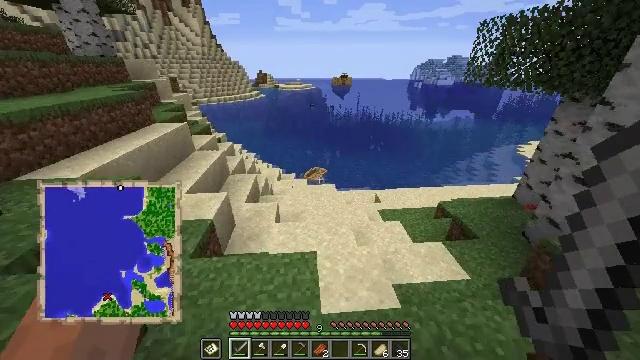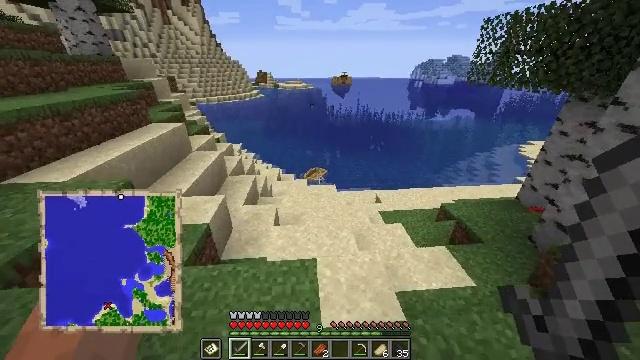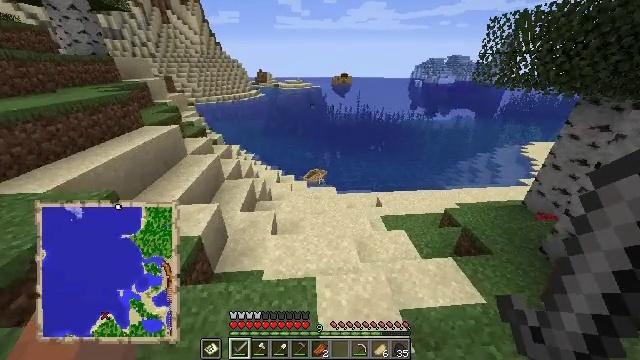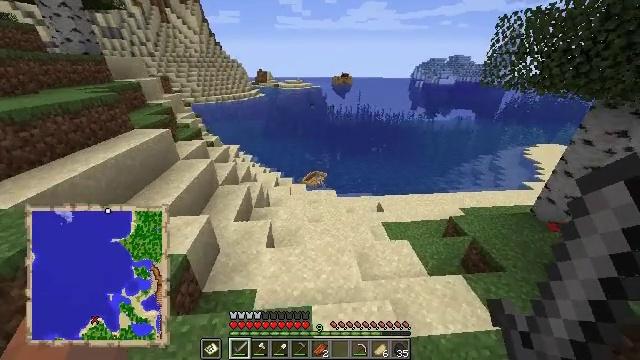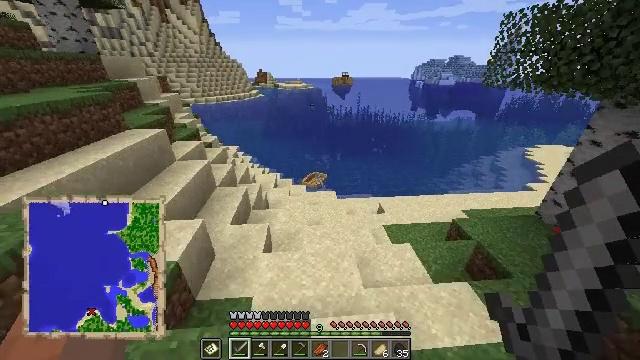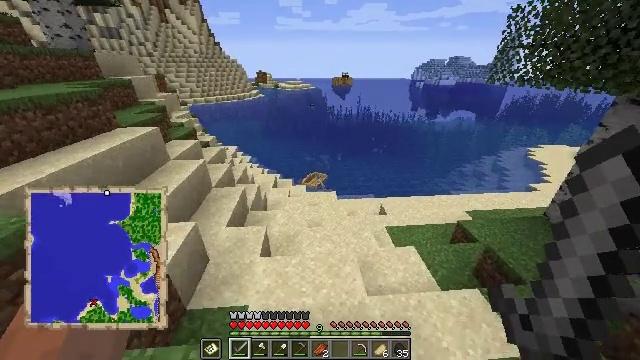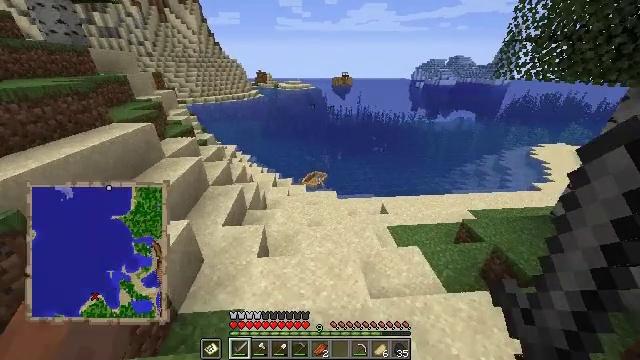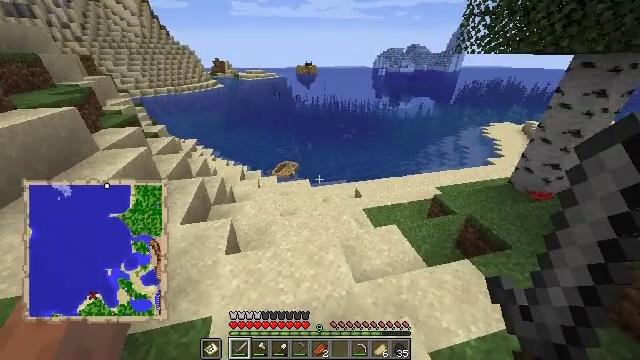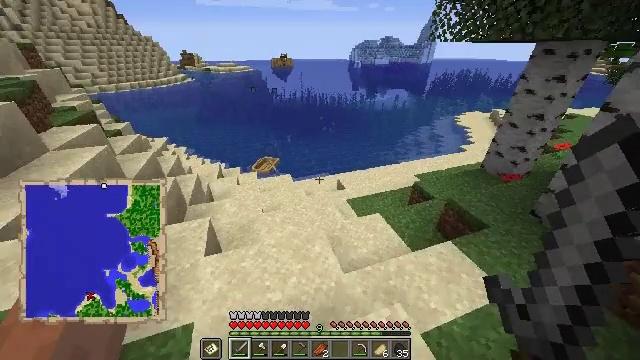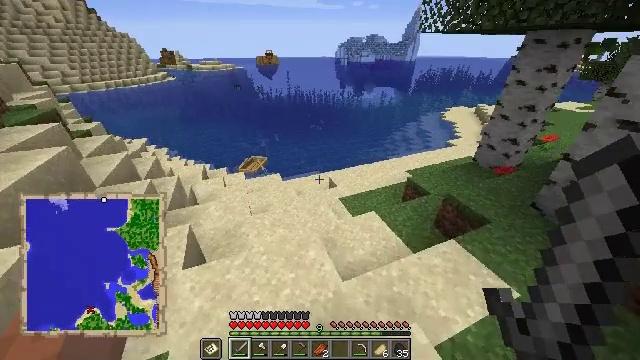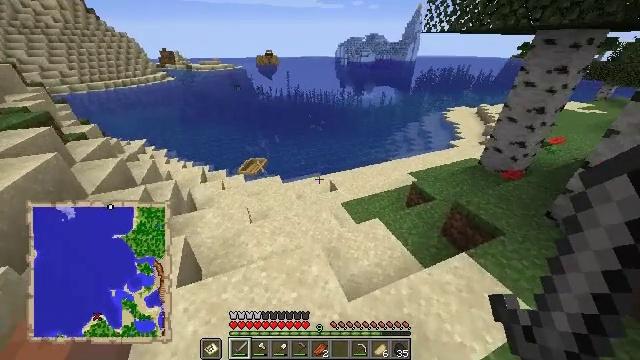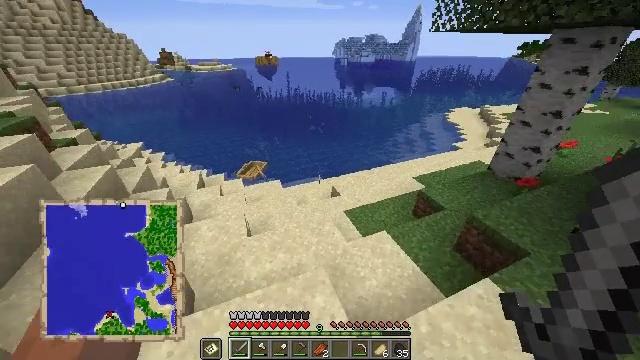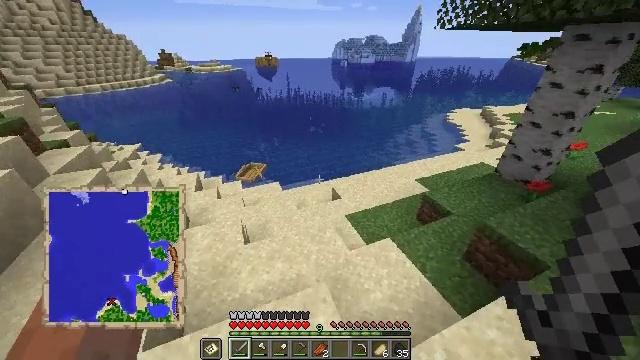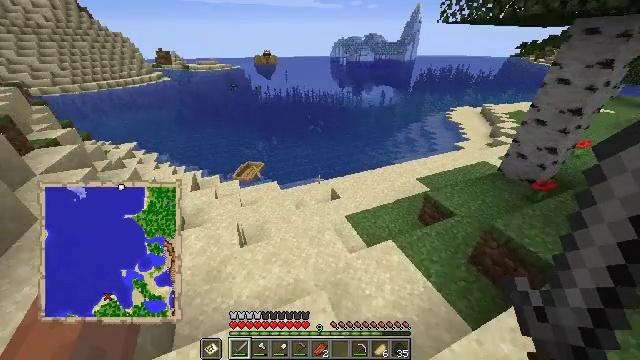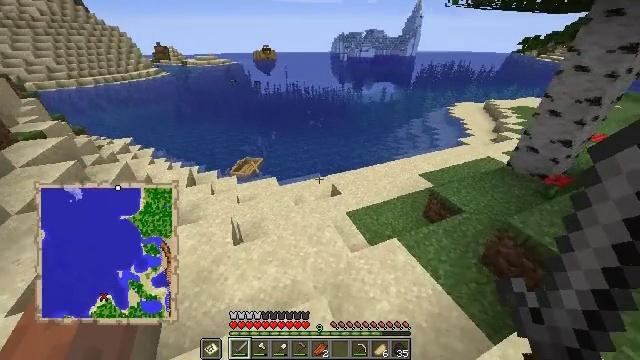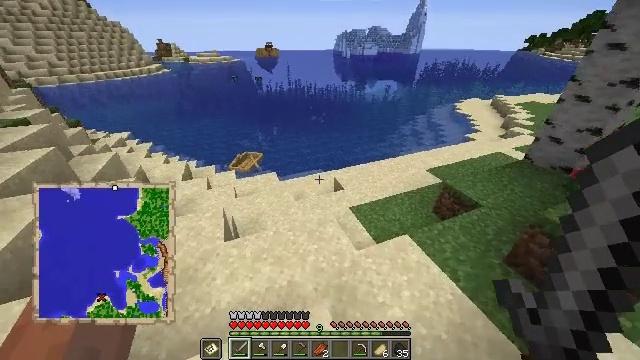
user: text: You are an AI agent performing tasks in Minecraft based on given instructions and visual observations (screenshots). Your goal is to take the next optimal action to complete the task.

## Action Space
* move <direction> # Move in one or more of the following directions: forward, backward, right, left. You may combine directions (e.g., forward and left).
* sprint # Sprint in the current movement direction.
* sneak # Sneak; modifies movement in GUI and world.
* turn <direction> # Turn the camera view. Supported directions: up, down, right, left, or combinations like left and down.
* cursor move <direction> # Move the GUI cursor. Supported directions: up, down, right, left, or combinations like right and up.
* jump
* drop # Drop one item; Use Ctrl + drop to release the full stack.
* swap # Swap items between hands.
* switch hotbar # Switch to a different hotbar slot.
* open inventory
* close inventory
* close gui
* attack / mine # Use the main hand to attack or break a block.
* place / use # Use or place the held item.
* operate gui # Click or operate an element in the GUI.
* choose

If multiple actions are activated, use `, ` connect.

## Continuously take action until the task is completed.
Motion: motion action
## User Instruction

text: Gather sand from the desert.
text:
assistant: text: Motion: move forward
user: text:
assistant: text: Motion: move forward
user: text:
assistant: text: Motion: move forward
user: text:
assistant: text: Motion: move forward
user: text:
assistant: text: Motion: move forward
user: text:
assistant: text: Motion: move forward
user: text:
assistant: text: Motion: move forward, turn right and down
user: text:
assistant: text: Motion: move forward, turn right and down
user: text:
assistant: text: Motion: move forward, turn right
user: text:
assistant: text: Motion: move forward
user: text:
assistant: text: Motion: move forward
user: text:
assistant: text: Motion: move forward
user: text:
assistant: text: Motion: move forward
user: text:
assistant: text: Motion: move forward
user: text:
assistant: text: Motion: move forward
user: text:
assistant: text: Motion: move forward
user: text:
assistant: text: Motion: move forward
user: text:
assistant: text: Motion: move forward
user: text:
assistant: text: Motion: move forward and move left
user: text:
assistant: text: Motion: move forward and move left
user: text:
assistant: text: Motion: move forward and move left
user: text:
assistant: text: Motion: move forward and move left
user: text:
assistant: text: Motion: move forward and move left
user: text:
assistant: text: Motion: move forward
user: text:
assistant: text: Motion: move forward
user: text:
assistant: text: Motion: move forward
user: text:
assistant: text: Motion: move forward
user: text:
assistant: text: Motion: move forward, turn left
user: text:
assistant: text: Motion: move forward, turn left
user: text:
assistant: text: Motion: move forward, turn left